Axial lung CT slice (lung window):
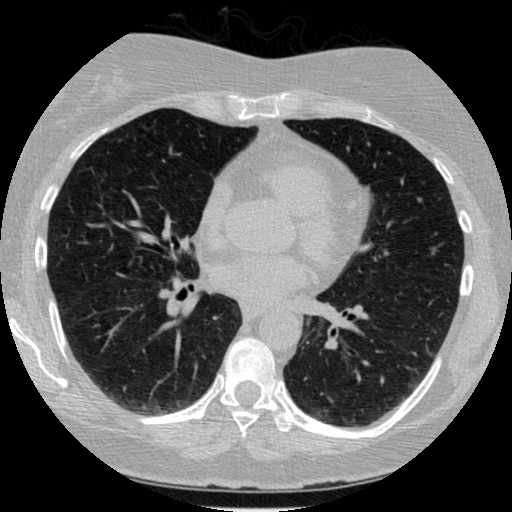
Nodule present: no